Field crop: maize
Growth stage: 2
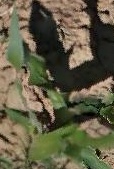
Species: maize